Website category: university
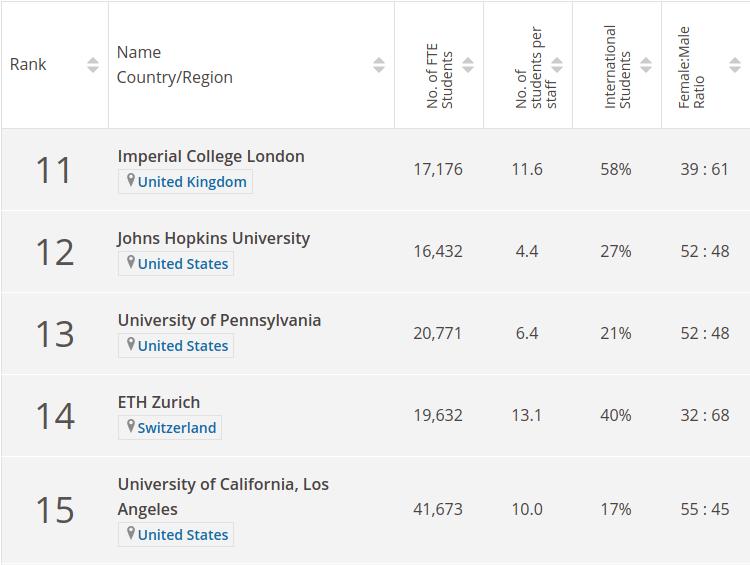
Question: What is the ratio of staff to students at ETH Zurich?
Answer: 13.1

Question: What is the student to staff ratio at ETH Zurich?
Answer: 13.1

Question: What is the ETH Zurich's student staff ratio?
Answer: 13.1

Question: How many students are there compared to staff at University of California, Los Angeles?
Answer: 10.0

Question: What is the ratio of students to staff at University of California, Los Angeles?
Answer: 10.0

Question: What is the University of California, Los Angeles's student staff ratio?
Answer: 10.0

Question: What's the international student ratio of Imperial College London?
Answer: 58%

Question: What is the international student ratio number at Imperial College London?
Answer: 58%

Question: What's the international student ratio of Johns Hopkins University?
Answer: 27%

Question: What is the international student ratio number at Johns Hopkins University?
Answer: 27%

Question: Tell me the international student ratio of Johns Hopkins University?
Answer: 27%

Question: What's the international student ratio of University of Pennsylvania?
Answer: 21%

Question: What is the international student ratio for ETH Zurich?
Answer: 40%

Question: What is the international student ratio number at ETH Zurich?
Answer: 40%

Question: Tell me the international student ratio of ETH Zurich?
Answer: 40%

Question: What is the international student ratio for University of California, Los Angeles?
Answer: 17%

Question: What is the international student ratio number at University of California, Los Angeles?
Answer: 17%

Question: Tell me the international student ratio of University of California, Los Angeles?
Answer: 17%

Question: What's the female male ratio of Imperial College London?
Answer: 39 : 61

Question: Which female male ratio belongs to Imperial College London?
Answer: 39 : 61

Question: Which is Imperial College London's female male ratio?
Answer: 39 : 61

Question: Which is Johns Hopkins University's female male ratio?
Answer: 52 : 48

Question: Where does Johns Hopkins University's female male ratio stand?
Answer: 52 : 48

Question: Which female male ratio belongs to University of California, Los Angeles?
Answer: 55 : 45

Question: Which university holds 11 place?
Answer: Imperial College London

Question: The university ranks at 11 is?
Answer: Imperial College London

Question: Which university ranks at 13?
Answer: University of Pennsylvania

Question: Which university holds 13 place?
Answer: University of Pennsylvania

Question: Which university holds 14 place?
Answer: ETH Zurich

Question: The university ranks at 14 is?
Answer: ETH Zurich

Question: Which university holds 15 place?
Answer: University of California, Los Angeles

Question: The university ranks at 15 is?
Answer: University of California, Los Angeles

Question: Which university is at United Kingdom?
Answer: Imperial College London

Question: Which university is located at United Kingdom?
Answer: Imperial College London

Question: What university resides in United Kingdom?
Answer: Imperial College London

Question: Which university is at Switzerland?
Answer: ETH Zurich

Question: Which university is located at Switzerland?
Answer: ETH Zurich

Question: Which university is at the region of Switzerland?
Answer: ETH Zurich

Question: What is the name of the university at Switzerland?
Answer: ETH Zurich

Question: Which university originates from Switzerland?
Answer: ETH Zurich

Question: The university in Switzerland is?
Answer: ETH Zurich

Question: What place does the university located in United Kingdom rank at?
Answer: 11

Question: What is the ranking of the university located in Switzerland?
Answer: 14

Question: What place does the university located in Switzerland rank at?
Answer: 14

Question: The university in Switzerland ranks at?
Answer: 14

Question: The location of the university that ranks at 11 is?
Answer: United Kingdom

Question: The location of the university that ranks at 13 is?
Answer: United States

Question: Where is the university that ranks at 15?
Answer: United States